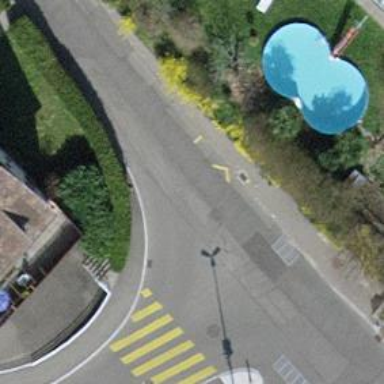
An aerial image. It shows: Bus stop with platform for public transport.